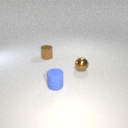
small blue rubber cylinder to the right of small brown metal cylinder